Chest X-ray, AP view. Patient: 33 years old, sex F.
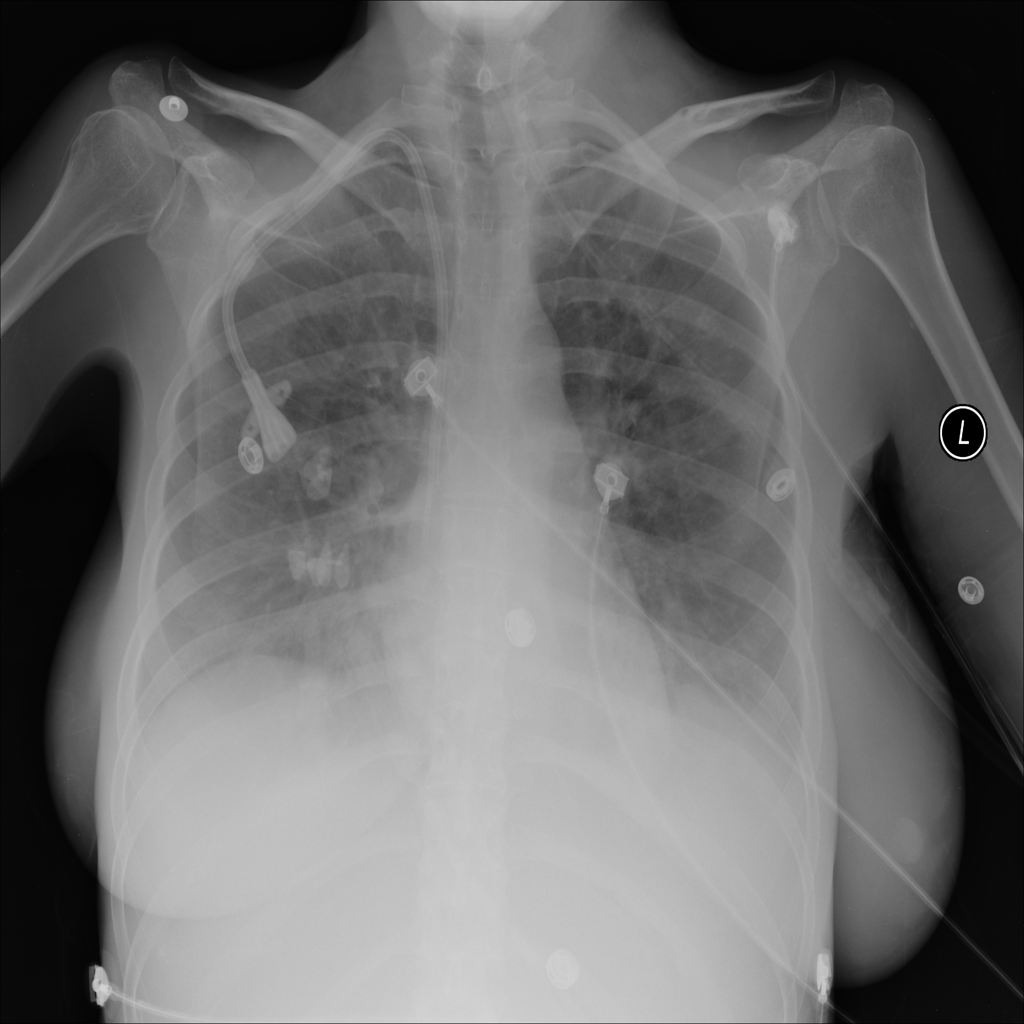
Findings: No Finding